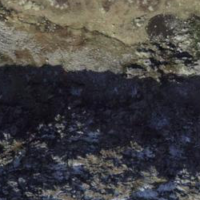
EUNIS habitat code: 48
Species observed at this site:
Aglais urticae
Sempervivum montanum